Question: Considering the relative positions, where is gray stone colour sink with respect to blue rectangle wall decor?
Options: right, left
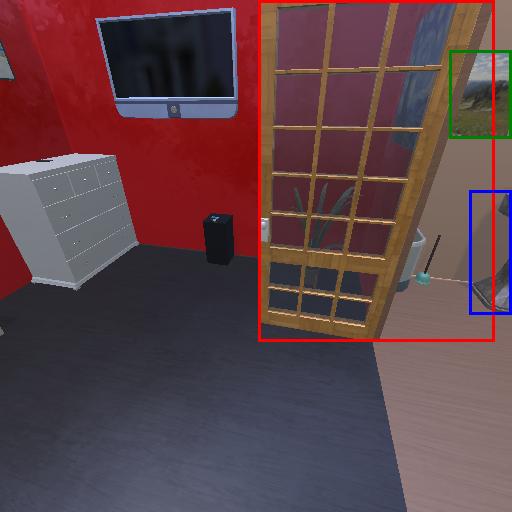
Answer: right